Question: I have problem with array creation in C#.
'''
String[] tempDateLine = new String[dataImport.nbrLines];
'''
The syntax is (for me) right and the dataImport.nbrLines value is 23 (debugger).
But in the debugger I see :

After the index 14 I have problem for initialize my array and during the assignment I haven't error but no value is imported in my array (above 14).
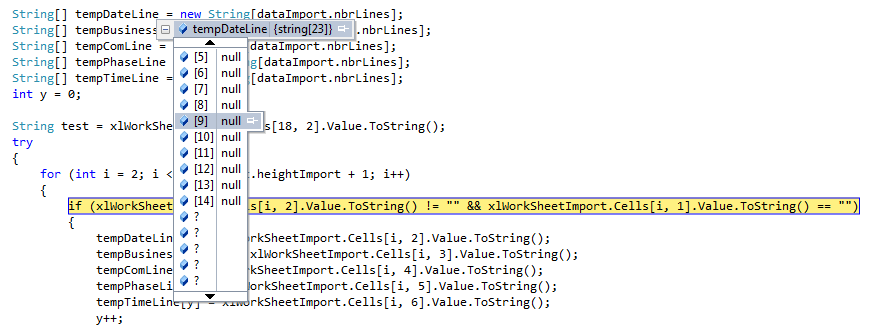
Answer: Apparently this is the bug of Visual Studio, and you should use down arrow instead of mouse scrolling. <URL> ask the same problem.